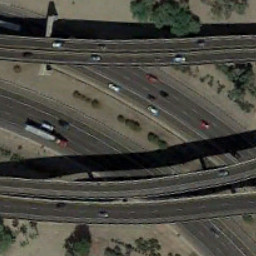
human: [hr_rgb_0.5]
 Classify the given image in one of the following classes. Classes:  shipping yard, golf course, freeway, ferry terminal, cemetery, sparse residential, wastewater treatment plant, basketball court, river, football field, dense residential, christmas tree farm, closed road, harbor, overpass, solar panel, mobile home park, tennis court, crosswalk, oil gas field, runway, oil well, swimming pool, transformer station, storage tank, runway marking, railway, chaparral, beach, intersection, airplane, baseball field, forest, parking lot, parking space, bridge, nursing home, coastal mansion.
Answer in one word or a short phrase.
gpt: overpass